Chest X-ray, AP view. Patient: 52 years old, sex F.
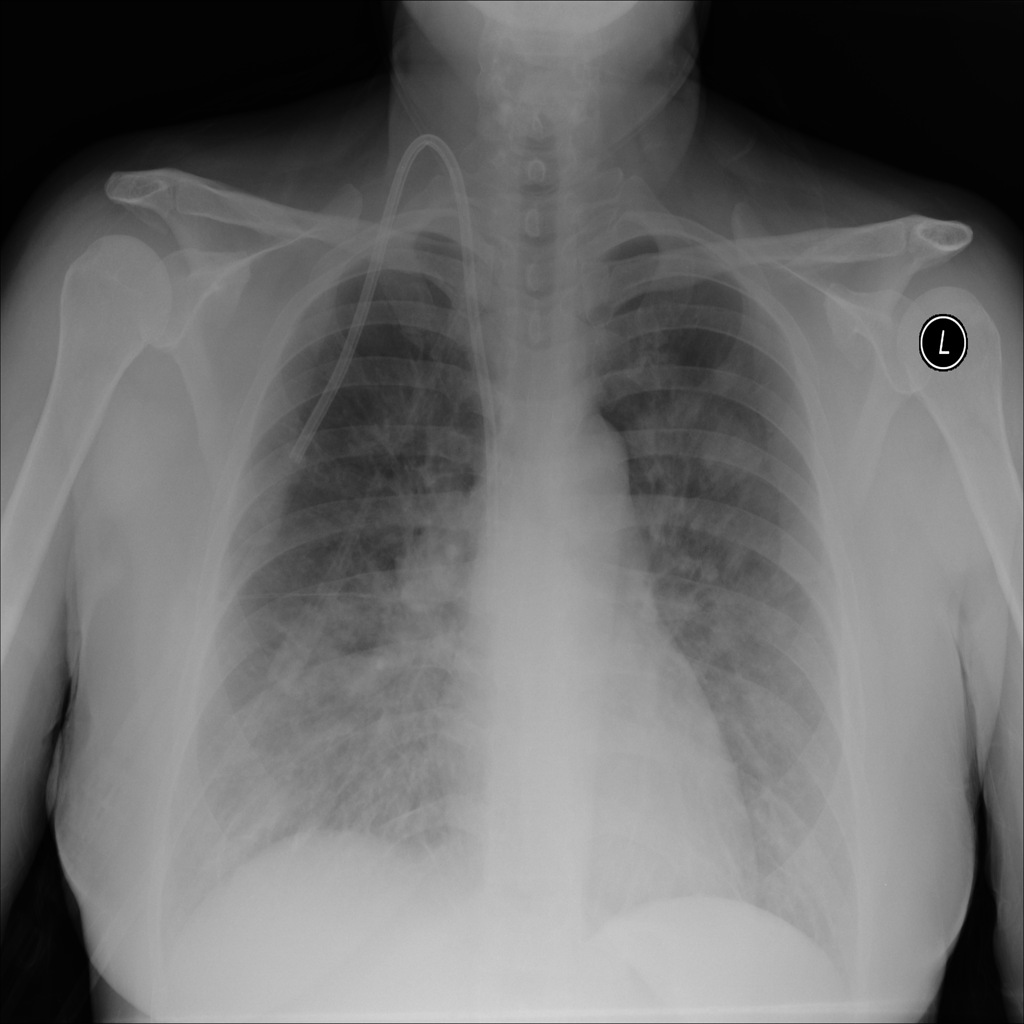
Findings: Edema, Mass, Nodule